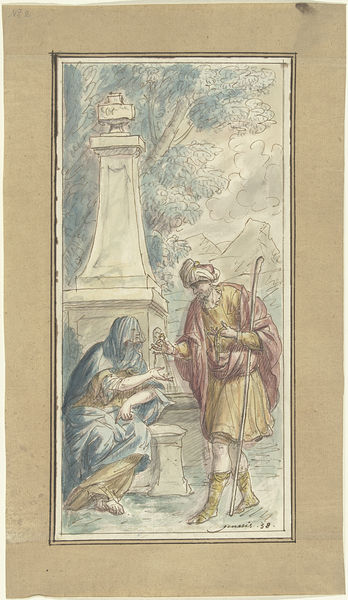
Titel: Juda en Thamar
Künstler: Elias van Nijmegen
Standort: Amsterdam
Institution: Rijksmuseum
Schlagwörter: baum, hand, hut, säule, haare, mantel, stab, blue, hat, men, red, soldier, female, gold, old, painting, robe, woman, yellow, brown, man, roman, tree, obelisk, mountain, bettler, male, drawing, paper, color, sketch, boots, pen, monument, statue, outside, park, beggar, cape, cloak, ink, watercolor, pencil, prague, pilger, sandals, sandal, wash, blue sky, money, arabic, humans, stick, arab, biblical, staff, beg, help, veil, turban, gift, jewelry, exchange, a, give, samaritan, peddler, socle, sandle, begger, blue robe, hand out, blue sy, sandel, bagger